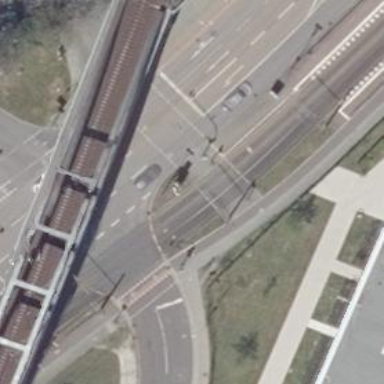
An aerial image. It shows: Crossing on asphalt path.